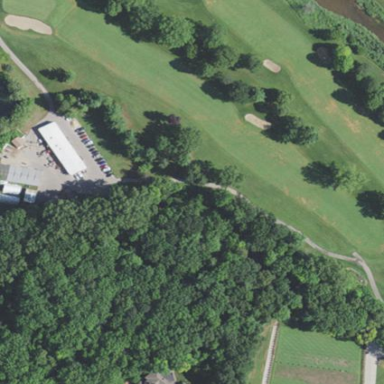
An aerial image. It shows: Grassy area designated as golf fairway.